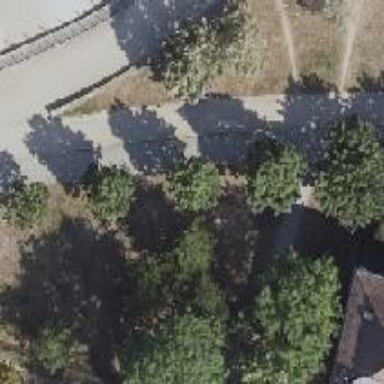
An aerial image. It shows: Park with broadleaved deciduous trees.